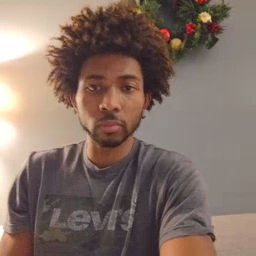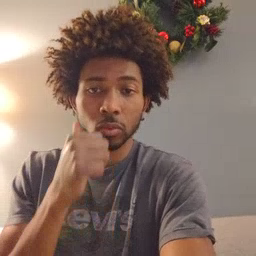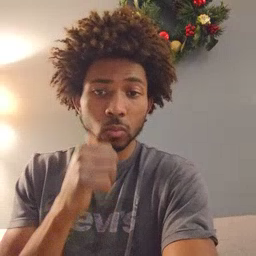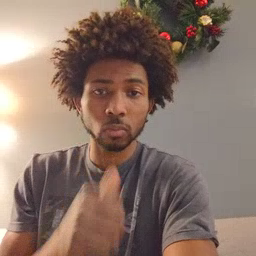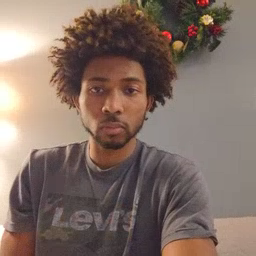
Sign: girl